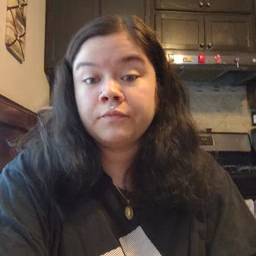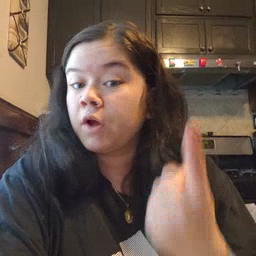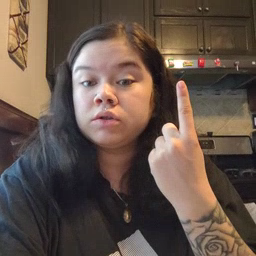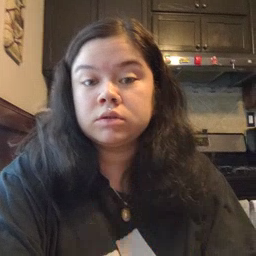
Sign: first